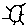
Label: sun